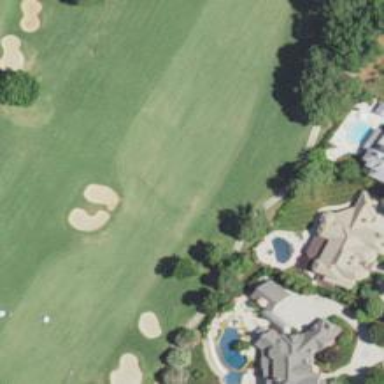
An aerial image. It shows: View of golf hole.